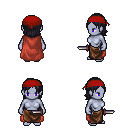
a pixel art fantasy rpg character, female body template, dark elf, purple skin, maroon cape, robe skirt, raven long bangs hairstyle, red bandana, dagger, four views (front, back, left, right), 2x2 character sprite sheet, small pixel art, hard edges, no anti-aliasing